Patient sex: M
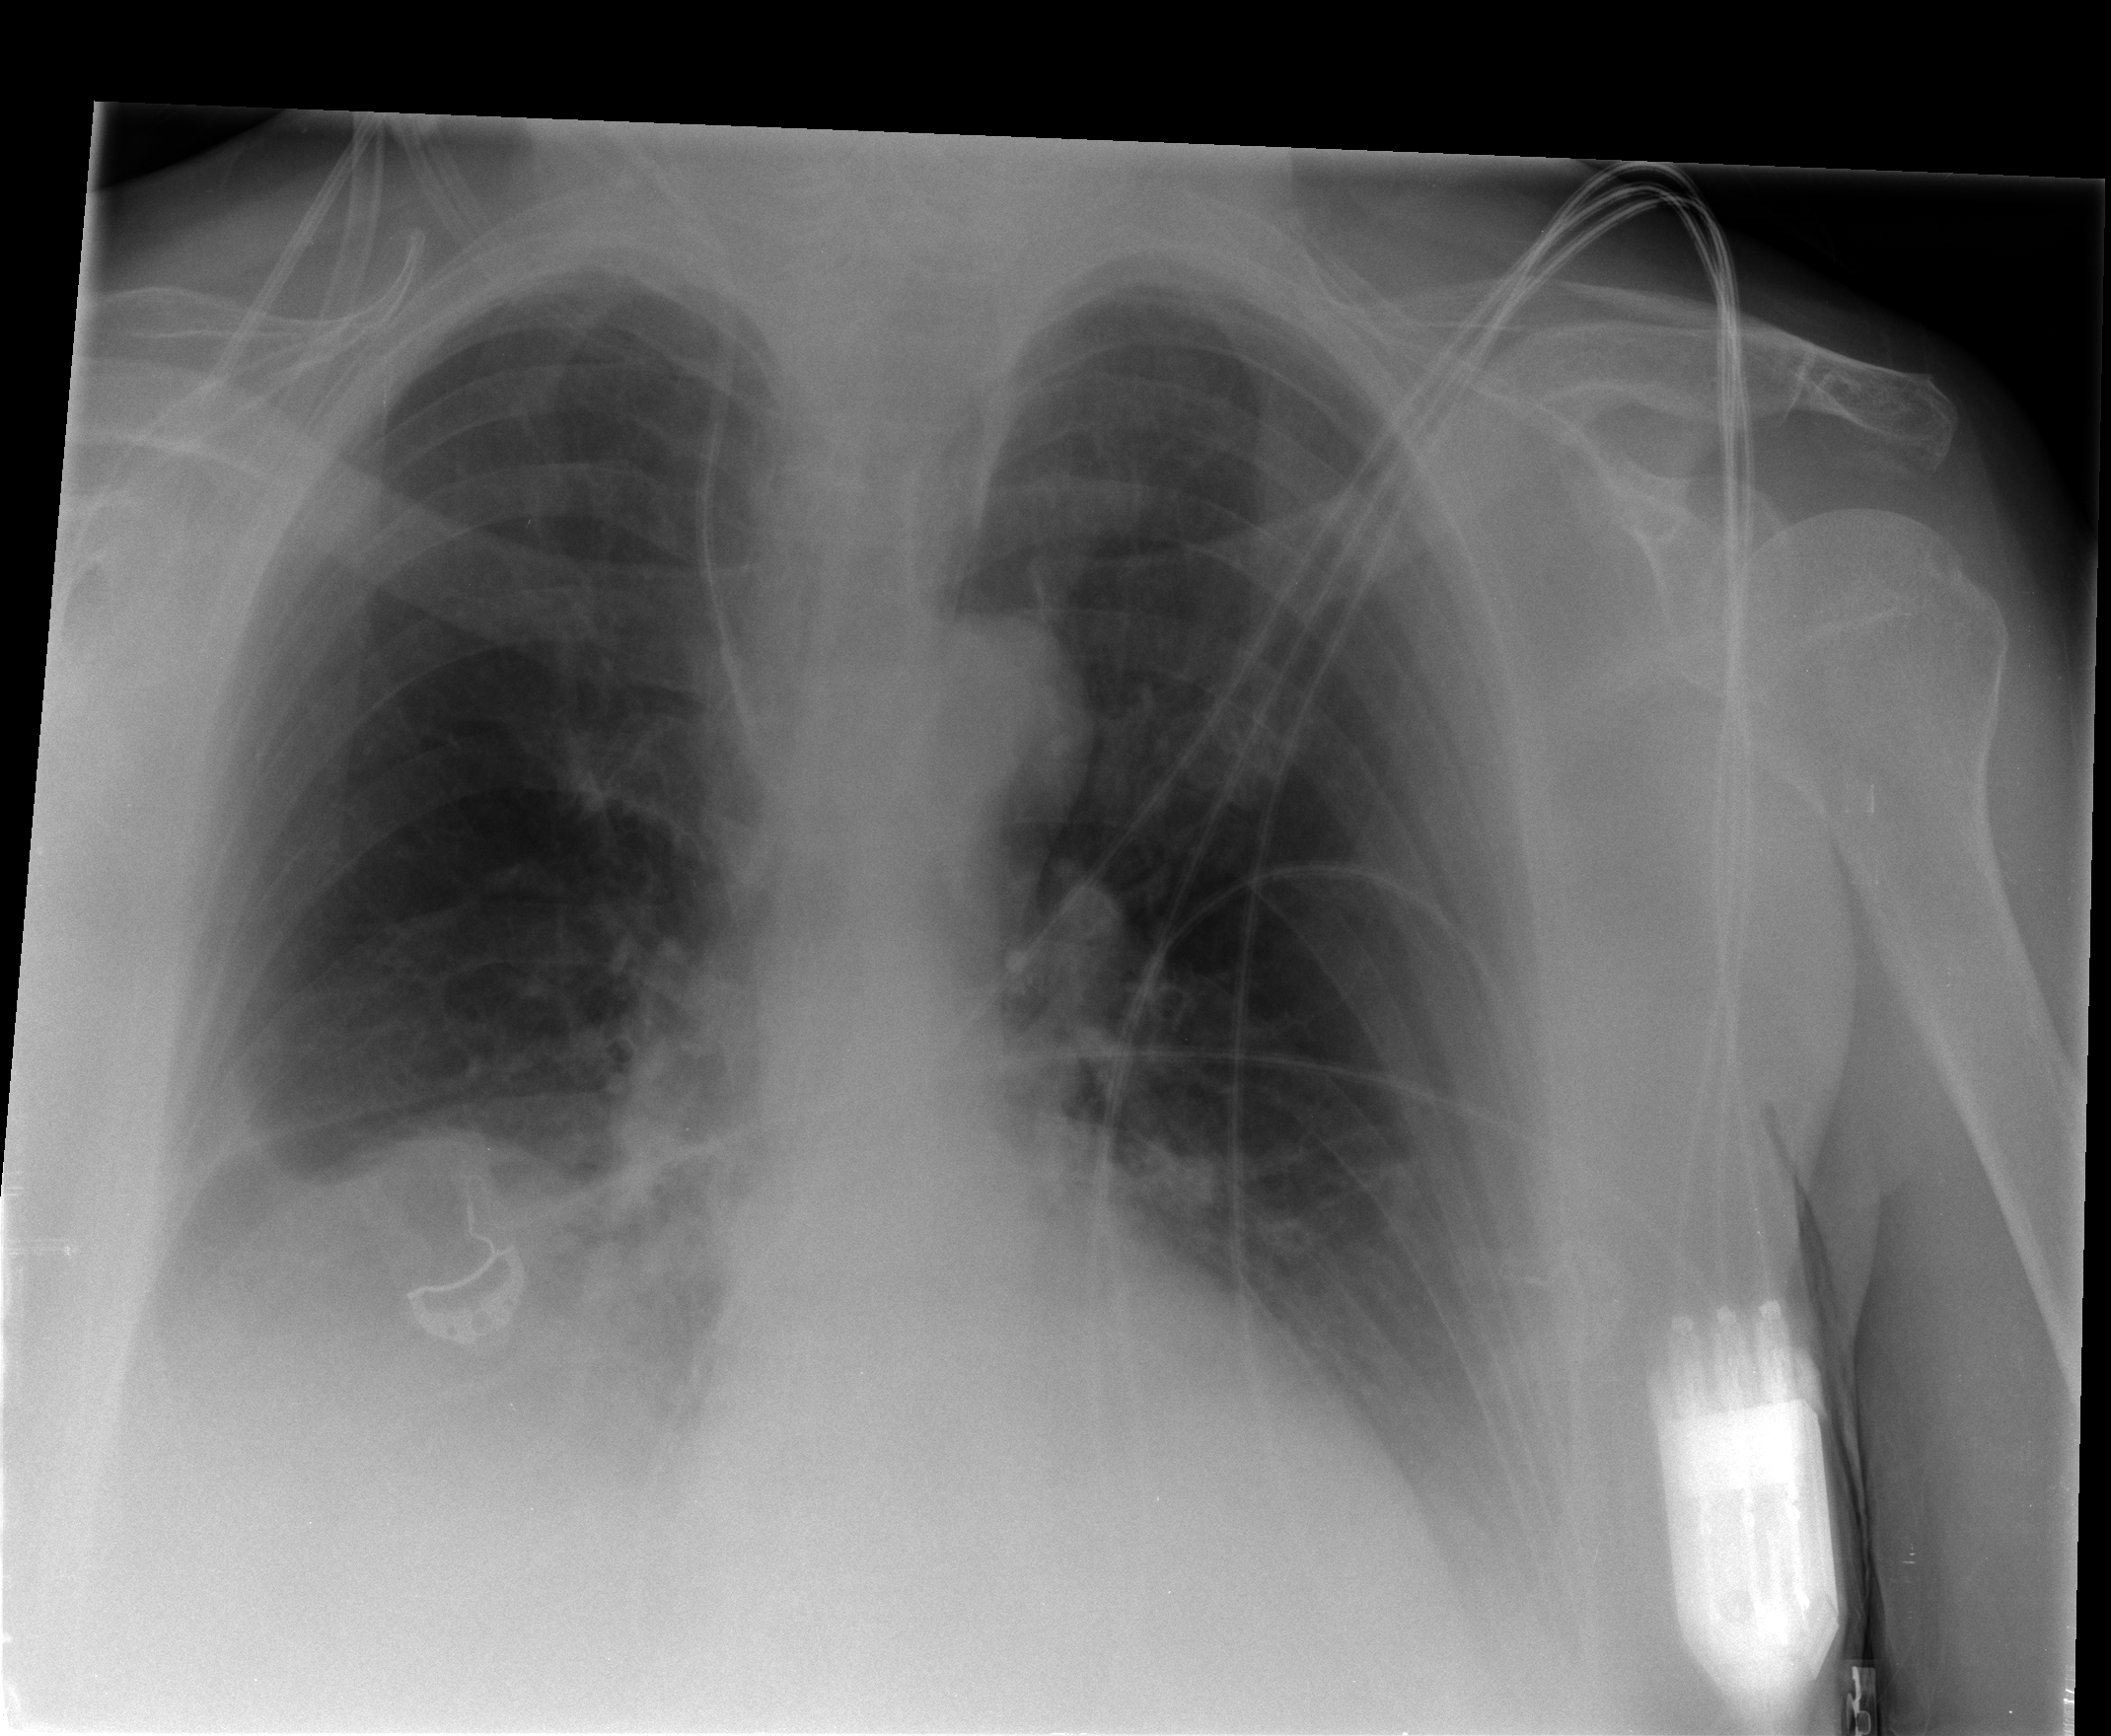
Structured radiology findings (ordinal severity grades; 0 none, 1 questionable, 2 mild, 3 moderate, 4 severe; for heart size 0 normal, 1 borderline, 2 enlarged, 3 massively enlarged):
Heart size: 0
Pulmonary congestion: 0
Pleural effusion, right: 1
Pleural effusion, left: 1
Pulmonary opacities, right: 0
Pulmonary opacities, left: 0
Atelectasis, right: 0
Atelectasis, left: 0